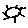
Label: sun